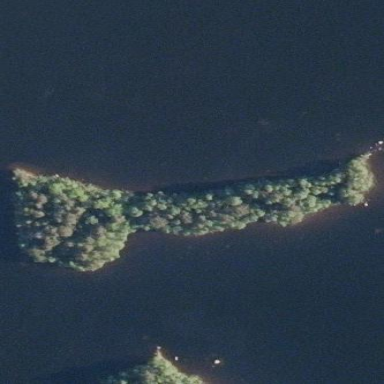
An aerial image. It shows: Islet covered with woodland.